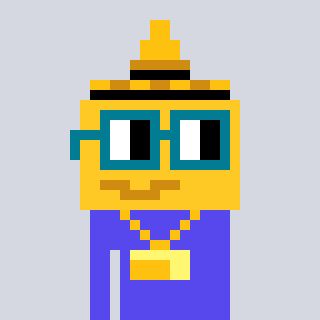
a pixel art character with square dark green glasses, a mustard-shaped head and a computerblue-colored body on a cool background